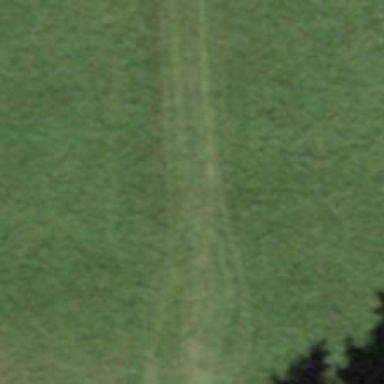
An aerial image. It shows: Track with ground surface of grade 3.